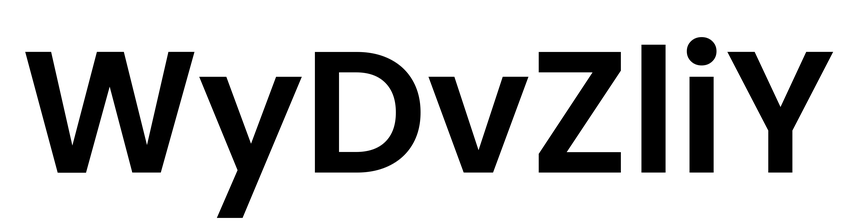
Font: Poppins-SemiBold